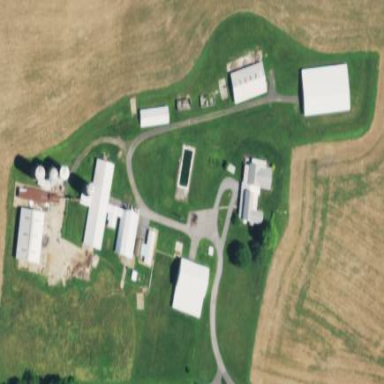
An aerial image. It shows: Farmyard area.